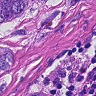
Metastatic tissue present: yes